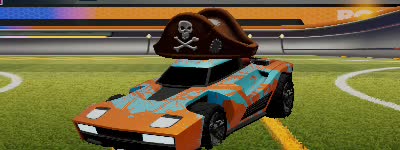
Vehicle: breakout